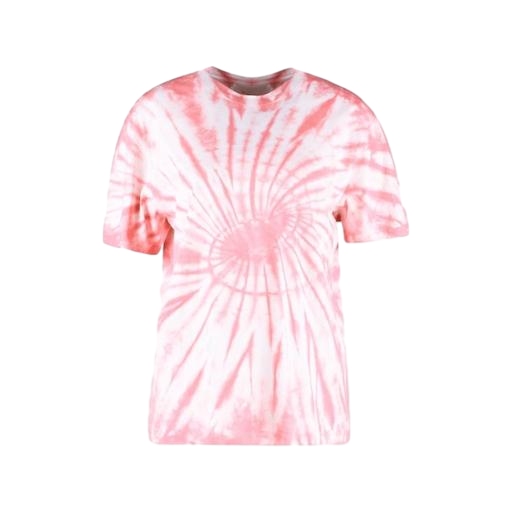
pink tie-dye t-shirt, tie dye pink shirt, red tie-dye t, white background